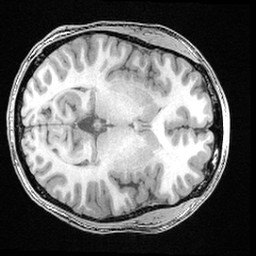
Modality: T1w
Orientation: axial
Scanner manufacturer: ge
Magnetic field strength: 3 T
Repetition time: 0.008572 s
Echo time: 0.003384 s